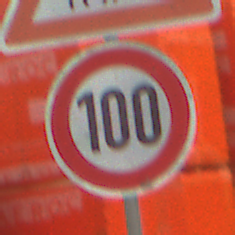
Verkehrszeichen: Geschwindigkeit100
Zusatzzeichen oben: ViehtriebLinks
Umgebung: Outdoor, Suburban
Tageszeit: MorningAfternoon
Wetter: PartlyCloudy
Licht: Natural
Jahreszeit: NotSpecified
Kontrast: LowContrast